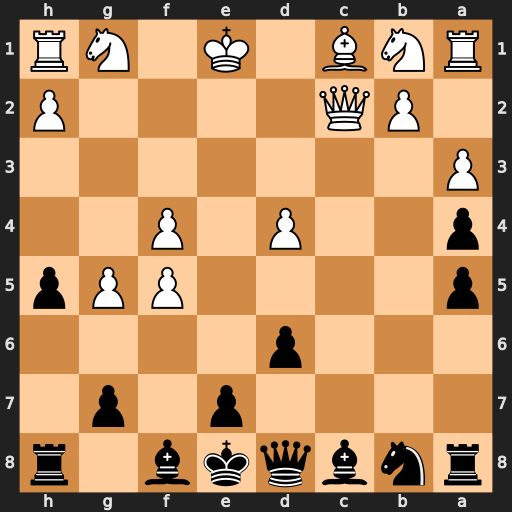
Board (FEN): rnbqkb1r/4p1p1/3p4/p4PPp/p2P1P2/P7/1PQ4P/RNB1K1NR
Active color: b
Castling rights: KQkq
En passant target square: -
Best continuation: Bb7 Nf3 Bxf3